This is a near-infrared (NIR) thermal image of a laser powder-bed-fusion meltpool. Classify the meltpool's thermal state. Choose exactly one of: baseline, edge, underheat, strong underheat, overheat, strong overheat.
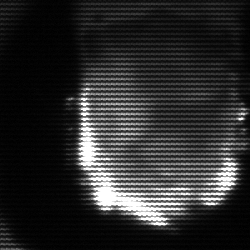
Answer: baseline